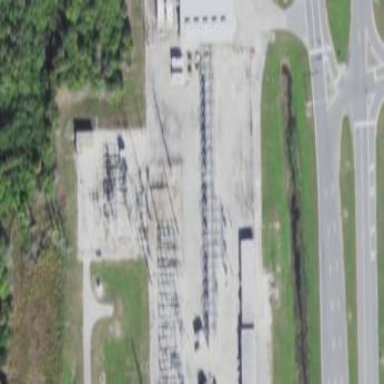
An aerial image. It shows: Industrial power substation enclosed by fence.